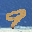
Label: 9